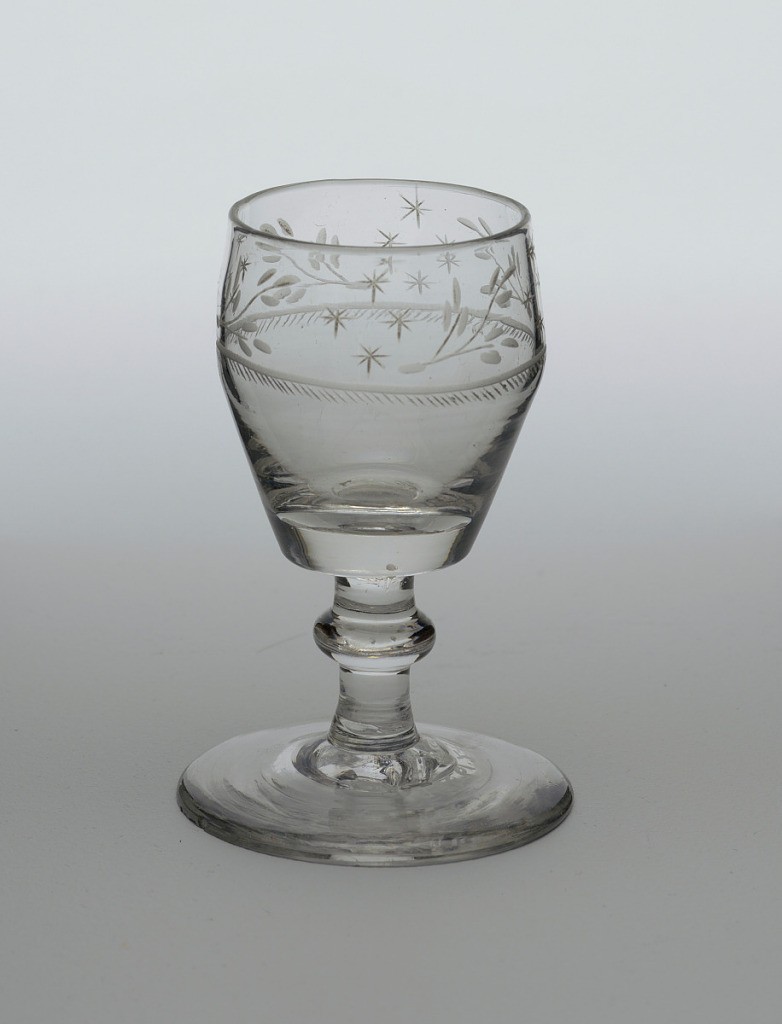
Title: goblet
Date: ca. 1810–25
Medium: glass
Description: Small, inverted pear-shaped bowl with flat bottom, short stem with flattened globular knop and broad, circular foot. Wheel engraved on upper part of bowl with alternating sprays and stars in groups of 4. Below, one ring and row of small hatch marks encircle bowl.